Question: Is it possible to create such a rounded corner gray layout in css3 which is around the content and right side bar <URL> and image is here

Sorry i m beginner at css3.
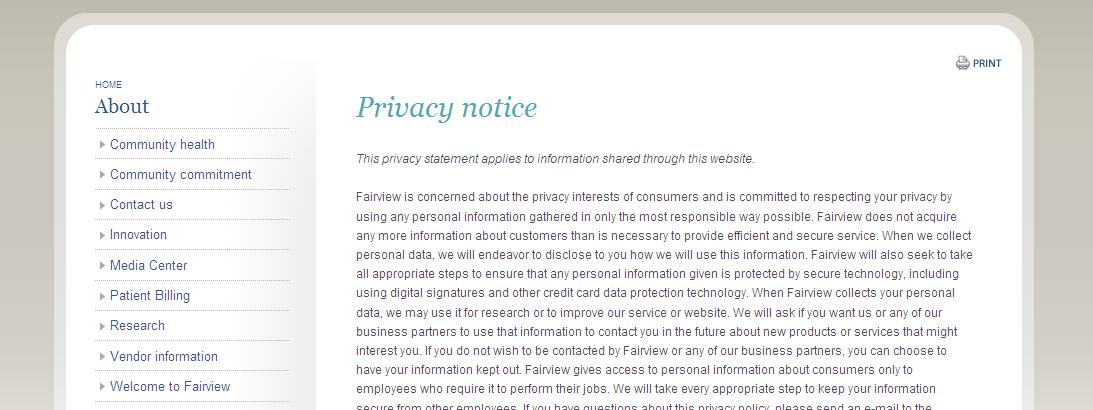
Answer: Simple
'''
.round {border-radius: 15px;
-webkit-border-radius: 15px;
-moz-border-radius: 15px;
}
'''
Just add this class to whatever you want rounded. You can also change the radius.
For the border 'border:10px solid #E0DDD7'
You can replace the '#E0DDD7' with Black, Silver, Blue etc...
If you are looking to just have top rounded corners, You can
'''
.round-top {
-webkit-border-top-right-radius: 24px;
-webkit-border-top-left-radius: 24px;
-moz-border-top-right-radius: 24px;
-moz-border-top-left-radius: 24px;
}
'''